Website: walmart
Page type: billing-address
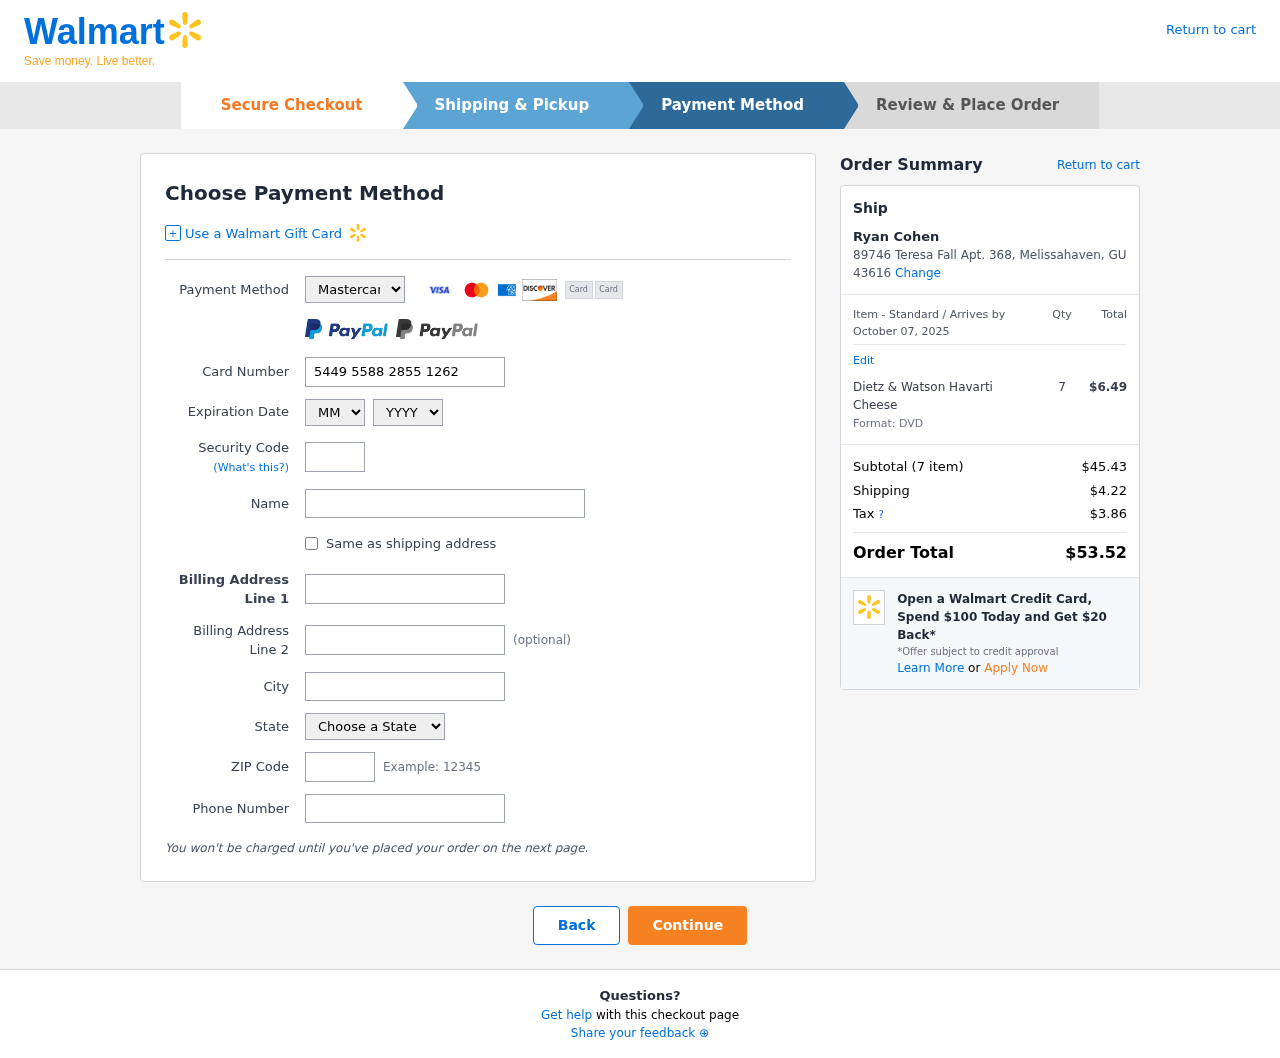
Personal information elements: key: PII_CARD_CVV
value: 704
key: PII_CARD_EXPIRY_MONTH
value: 07
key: PII_CARD_EXPIRY_YEAR
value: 29
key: PII_CARD_NUMBER
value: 5449 5588 2855 1262
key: PII_CARD_TYPE
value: Mastercard
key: PII_CITY
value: Melissahaven
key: PII_CITY_STATE_ZIP
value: Melissahaven, GU 43616
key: PII_FULLNAME
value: Ryan Cohen
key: PII_PHONE
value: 5918475241
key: PII_POSTCODE
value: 43616
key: PII_STATE
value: GU
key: PII_STREET
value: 89746 Teresa Fall Apt. 368
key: PII_FULLNAME2
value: Ryan Cohen
Product elements: key: PRODUCT1_NAME
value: Dietz & Watson Havarti Cheese
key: PRODUCT1_PRICE
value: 6.49
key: PRODUCT1_QUANTITY
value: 7
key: PRODUCT1_DESC
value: Format: DVD
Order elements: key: ORDER_DELIVERY_DATE
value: October 07, 2025
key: ORDER_NUM_ITEMS
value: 7
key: ORDER_SUBTOTAL
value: $45.43
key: ORDER_SHIPPING_COST
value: $4.22
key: ORDER_TAX
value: $3.86
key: ORDER_TOTAL
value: $53.52